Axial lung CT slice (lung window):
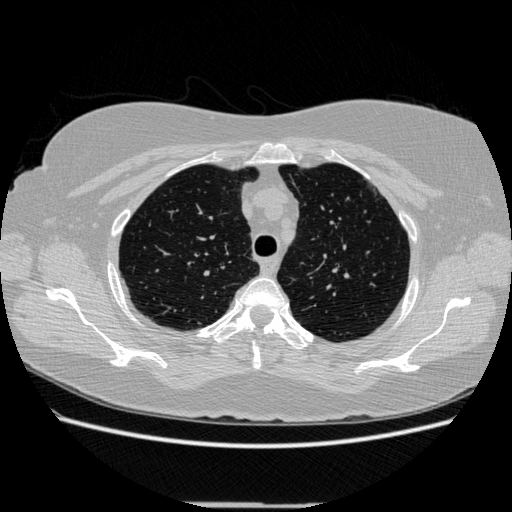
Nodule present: no